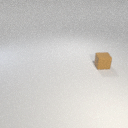
small brown rubber cube